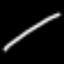
Label: line